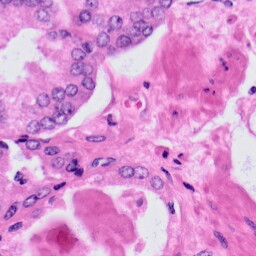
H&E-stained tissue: Prostate